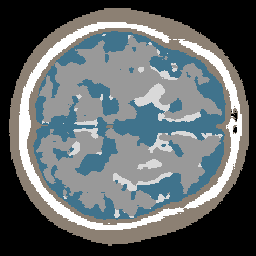
Label: no_lesion